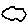
Label: cloud